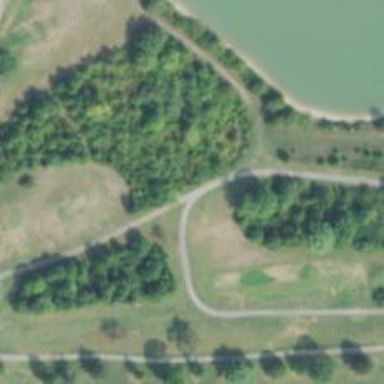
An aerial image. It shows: Path for both road and golf.